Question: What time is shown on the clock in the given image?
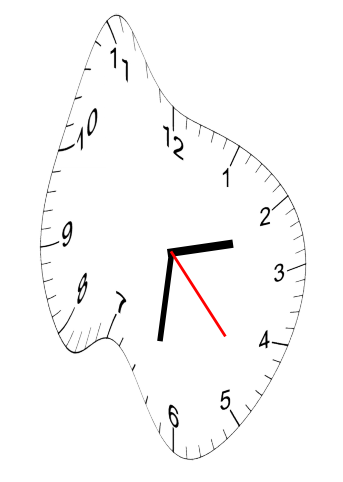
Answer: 02:31:23